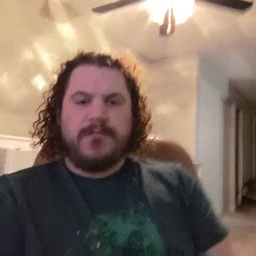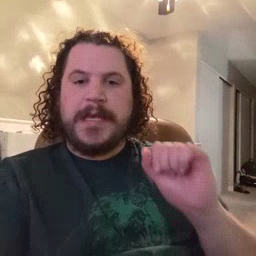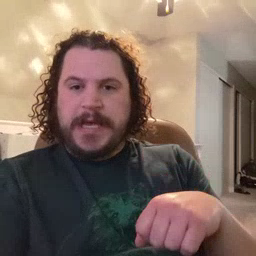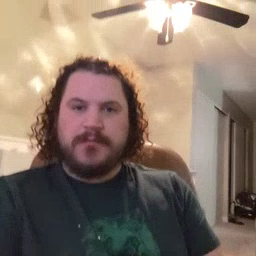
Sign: can